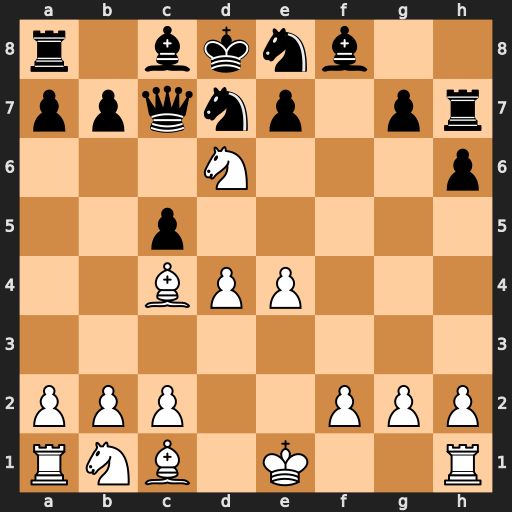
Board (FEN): r1bknb2/ppqnp1pr/3N3p/2p5/2BPP3/8/PPP2PPP/RNB1K2R
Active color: w
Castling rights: KQ
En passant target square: -
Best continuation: Nf7#